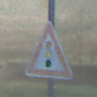
Verkehrszeichen: Lichtzeichenanlage
Umgebung: Outdoor, Nature
Tageszeit: Dawn
Wetter: Clear
Licht: Natural
Jahreszeit: NotSpecified
Kontrast: LowContrast